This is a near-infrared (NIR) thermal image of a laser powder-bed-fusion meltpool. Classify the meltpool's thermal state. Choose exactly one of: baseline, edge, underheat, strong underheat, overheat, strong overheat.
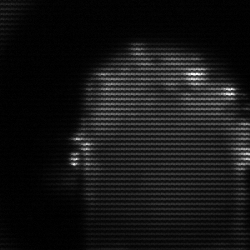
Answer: baseline